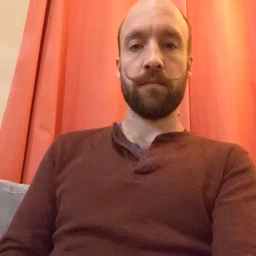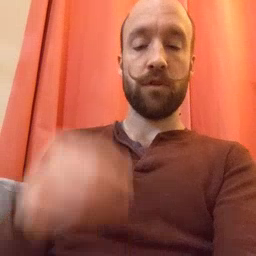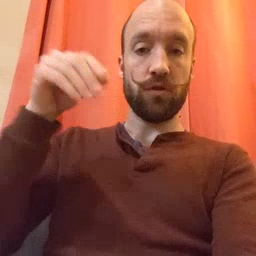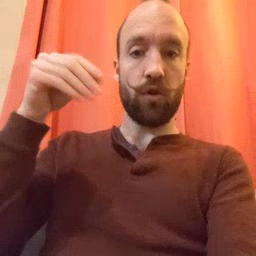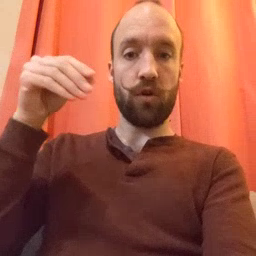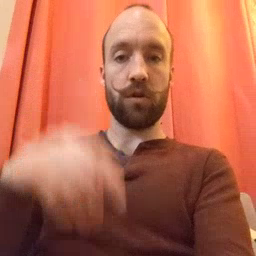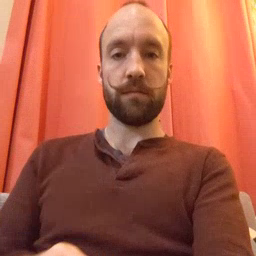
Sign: store